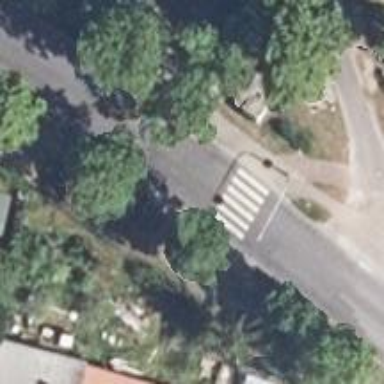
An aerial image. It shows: Uncontrolled zebra crossing on the road.